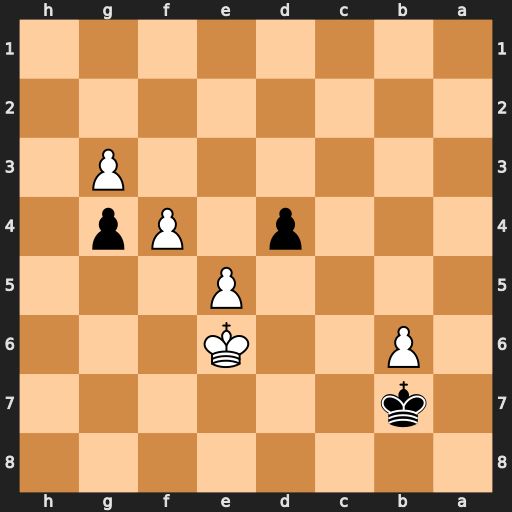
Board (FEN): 8/1k6/1P2K3/4P3/3p1Pp1/6P1/8/8
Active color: b
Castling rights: -
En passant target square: -
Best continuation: d3 Ke7 d2 f5 d1=Q